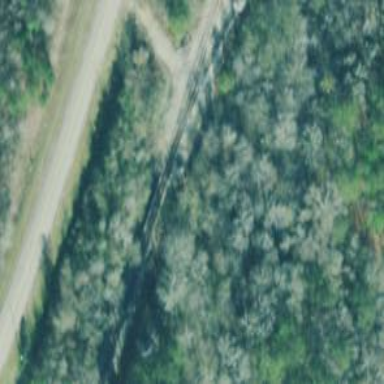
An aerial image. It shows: Bridge over railway line.